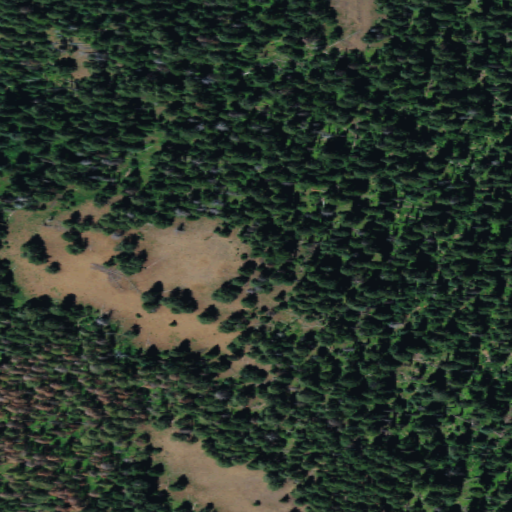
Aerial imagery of ridge(s) in Washington named West Butte Ridge containing only evergreen forest